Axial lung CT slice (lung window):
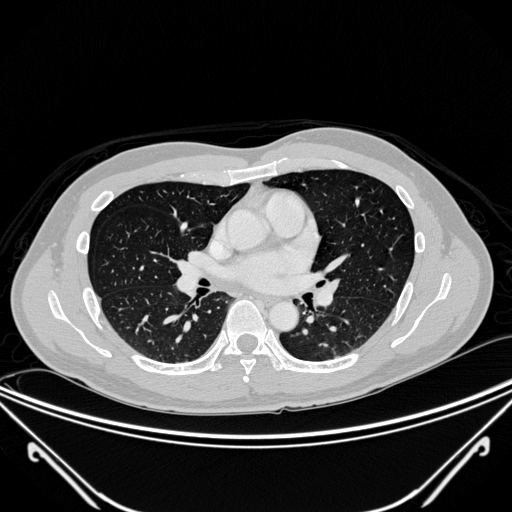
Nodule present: no